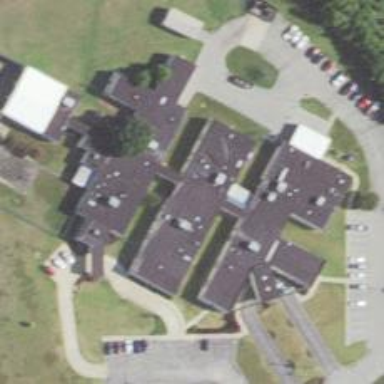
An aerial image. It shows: Healthcare facility identified as hospital.